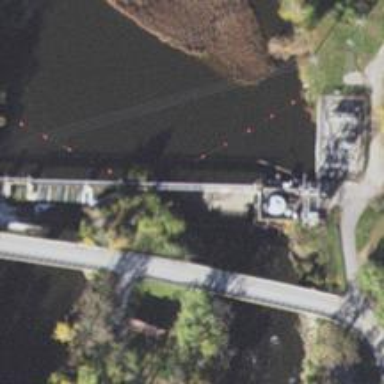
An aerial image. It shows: Dam along waterway.